Question: What prize is ready?
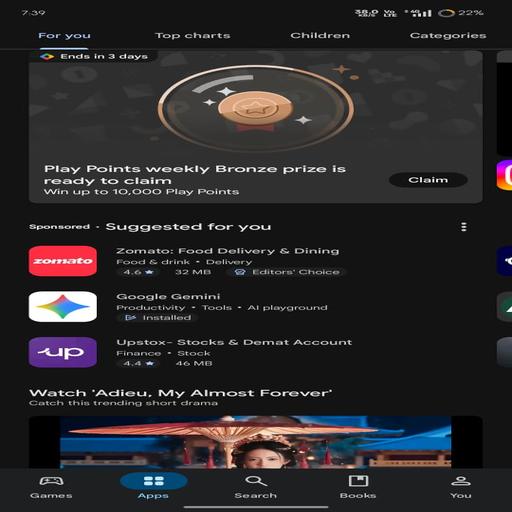
Answer: Bronze prize.